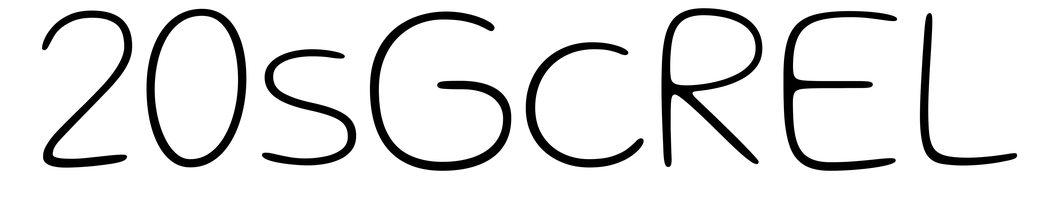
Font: Gluten_Thin